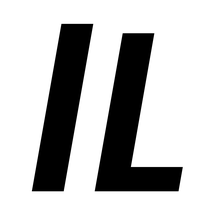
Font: Poppins-SemiBoldItalic